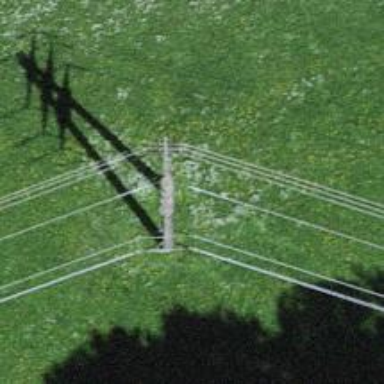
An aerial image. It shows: Concrete power pole.